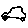
Label: car